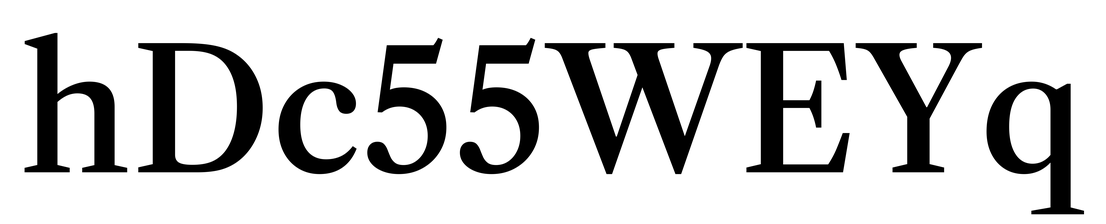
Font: LibreCaslonText_Medium